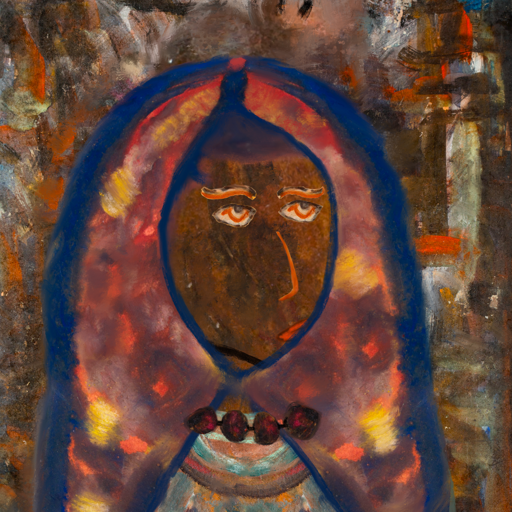
Background: GypsyQueen, Head And Neck Side: Mosgoul, Face Side: Experience, Bust: Boggyland, Hair Side: Blank, Head Accessory: Mother_And_Son_Mother_Scarf, Second Necklace: Blank, Necklace: Mosgoul, Baby: Blank